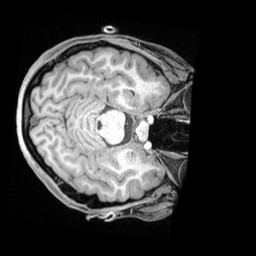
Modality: T1w
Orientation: axial
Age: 20
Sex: female
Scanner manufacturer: siemens
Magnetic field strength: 3 T
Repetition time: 1.68 s
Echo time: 0.00188 s